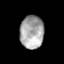
Tissue: prostate
Cell type: T cells
Senescence score: 0.2833
Nuclear area (px): 768
Mean DAPI intensity: 167.089